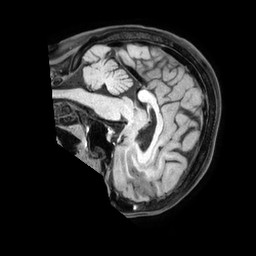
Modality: T1w
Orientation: sagittal
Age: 58
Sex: female
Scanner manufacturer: philips
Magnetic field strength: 1.5 T
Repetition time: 0.6 s
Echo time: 0.02898 s